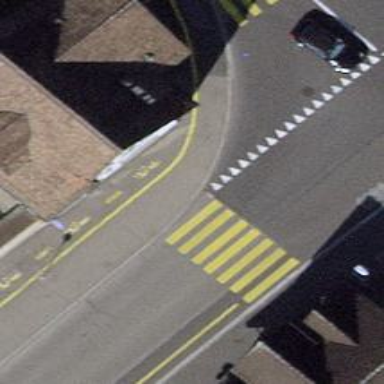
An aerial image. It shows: Marked asphalt footway with crossing markings.